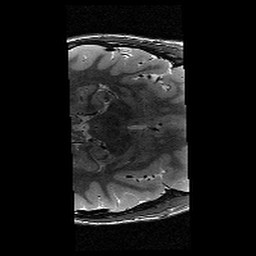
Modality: T2w
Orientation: axial
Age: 10
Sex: male
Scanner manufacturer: siemens
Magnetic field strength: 3 T
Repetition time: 9.23 s
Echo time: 0.067 s